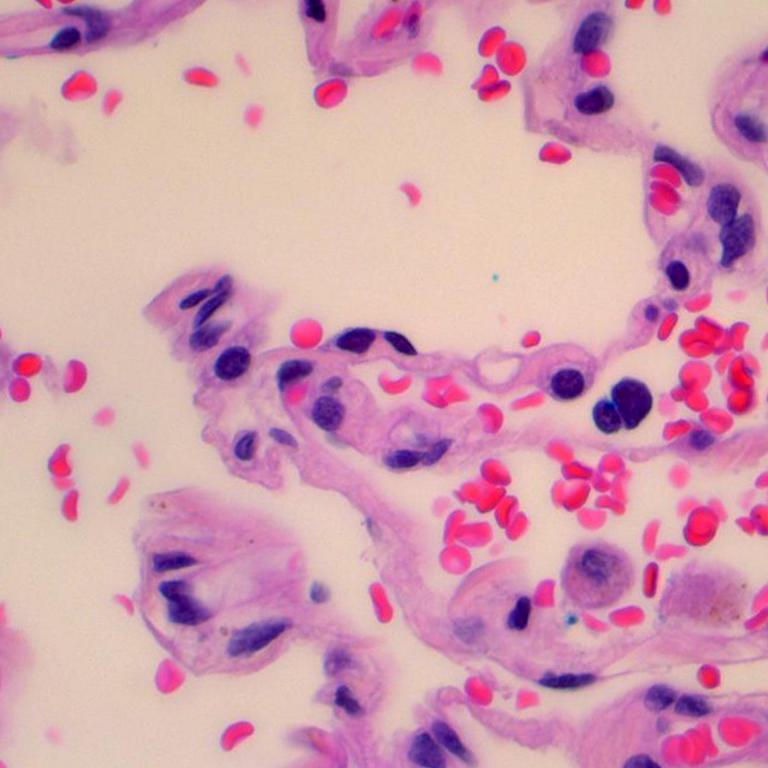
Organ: lung
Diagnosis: benign